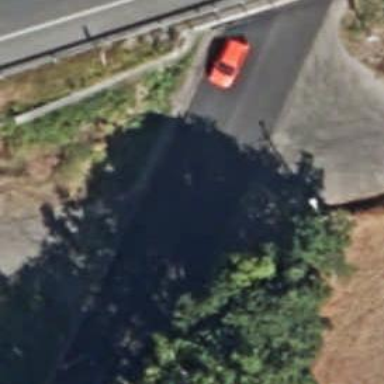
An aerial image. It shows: Tertiary road passing through tunnel.